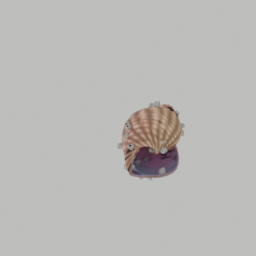
Label: animals